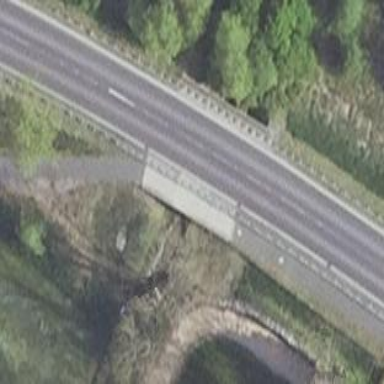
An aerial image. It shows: Man-made bridge.